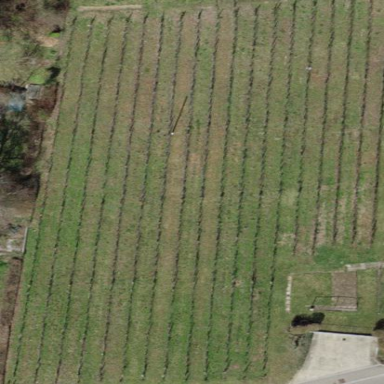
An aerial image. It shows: Vineyard with grape crops.